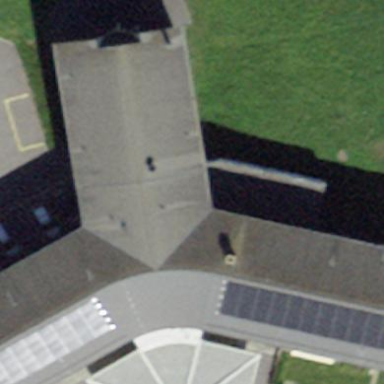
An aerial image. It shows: School building.